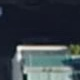
Vehicle type: Car